Question: How can I change the background of some text within my view programmatically only using as few lines of code as possible? I tried to use the background tag within the html but unfortunately it doesn't support that hence is there any possible workaround to achieve something like the image below?
'''
<TextView
android:id="@+id/main_textView0"
android:layout_width="wrap_content"
android:layout_height="wrap_content"
style="@android:style/TextAppearance.Medium"/>
'''
'''
@Override
public void onActivityCreated(@Nullable Bundle savedInstanceState) {
View v = getView();
TextView txt = (TextView)v.findViewById(R.id.main_textView0);
txt.setText(Html.fromHtml("<font color='#0099CC'>" + getResources().getString(R.string.hello) + "</font>" +
" " +
"<font color='#000000'>" + getResources().getString(R.string.world) + "</font>"
));
super.onActivityCreated(savedInstanceState);
}
'''

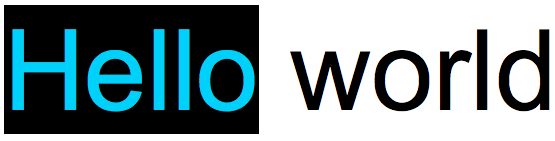
Answer: Try <URL>, something like:
'''
String str1 = "Hello";
String str2 = "world";
String message = str1 + " " + str2;
Spannable spannable = new SpannableString(message);
spannable.setSpan(new ForegroundColorSpan(Color.BLUE),0, str1.length(), Spannable.SPAN_EXCLUSIVE_EXCLUSIVE);
textView.setText(spannable);
'''